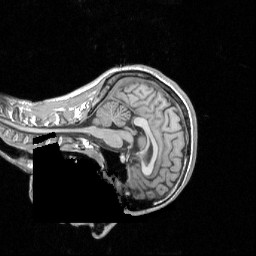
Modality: T1w
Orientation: sagittal